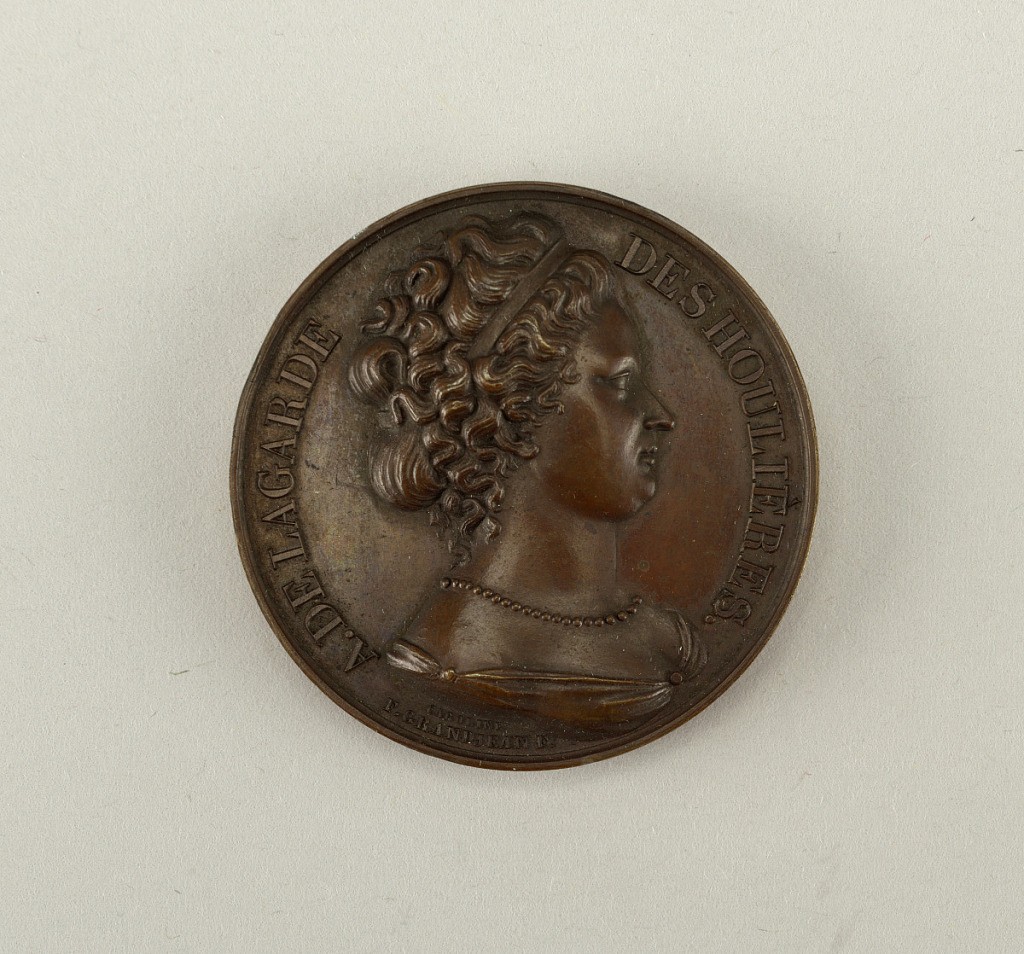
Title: Galerie métallique des grands hommes français (Great Men of France)
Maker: Caroline F. Grandjean, French
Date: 1819
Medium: Cast bronze
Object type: Medal
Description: Bust of Antoinette Du Ligier de la Garde Deshoulières (1638 -1694).